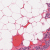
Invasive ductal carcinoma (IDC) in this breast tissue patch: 0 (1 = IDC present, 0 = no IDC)